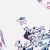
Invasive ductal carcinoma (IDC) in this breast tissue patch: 0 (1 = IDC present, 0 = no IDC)